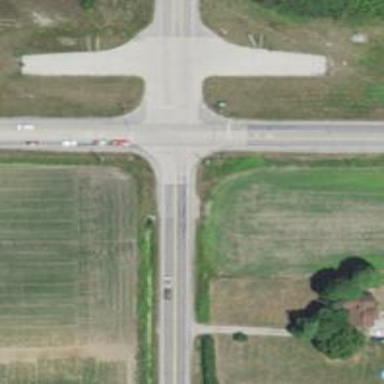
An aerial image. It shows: Secondary road with asphalt surface.